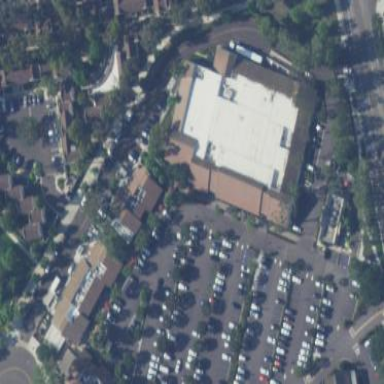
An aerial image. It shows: Supermarket located in building.